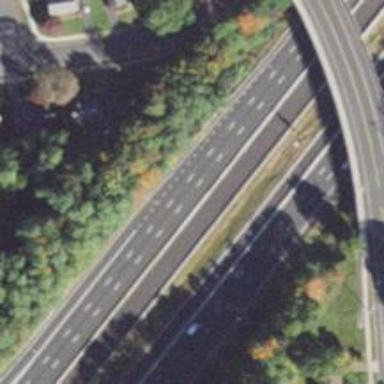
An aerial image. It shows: Motorway junction.